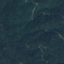
Land use / land cover: Forest